Field crop: tomato
Growth stage: 2
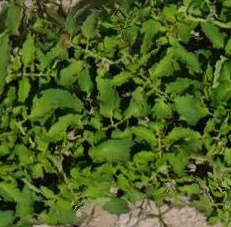
Species: tomato